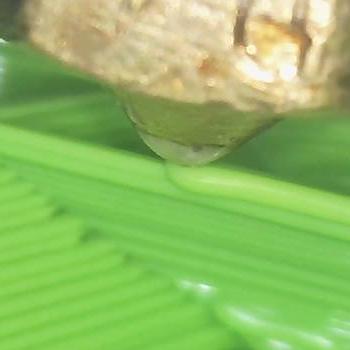
Flow rate: 178%